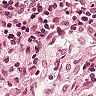
Metastatic tissue present: no